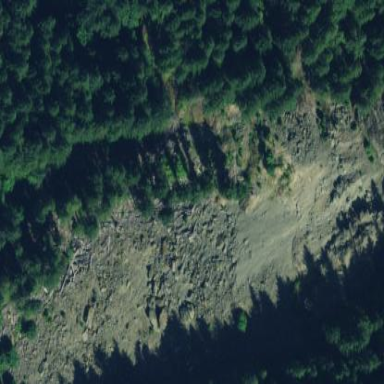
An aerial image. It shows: Natural scree.